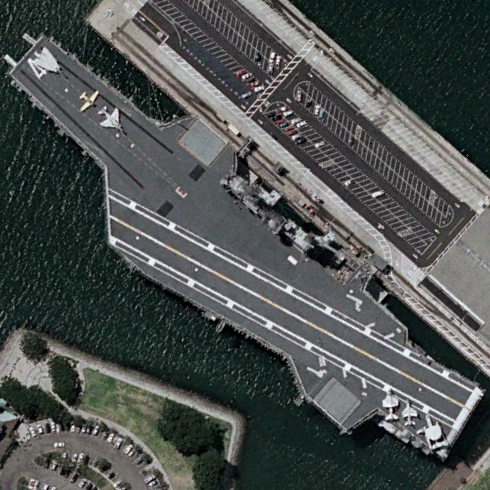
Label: Midway-class_aircraft_carrier